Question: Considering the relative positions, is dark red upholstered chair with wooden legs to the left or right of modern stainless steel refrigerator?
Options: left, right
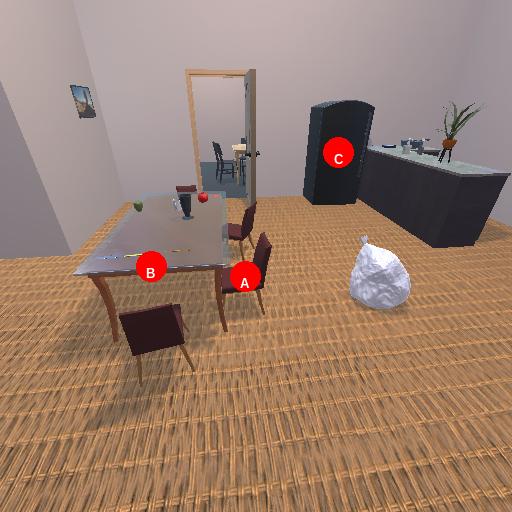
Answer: left